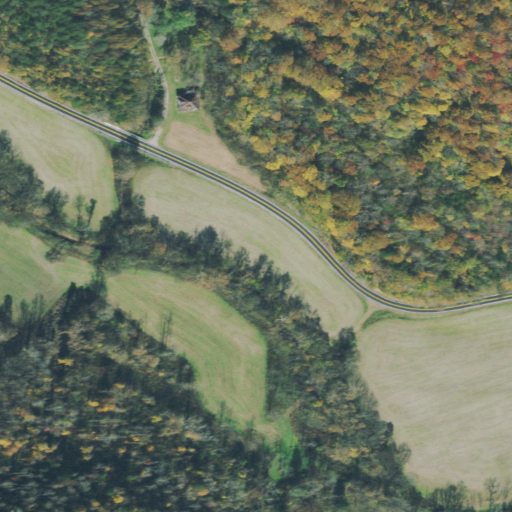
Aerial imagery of valley in Tennessee named Hudson Hollow containing deciduous forest, cultivated crops, open development, pasture, and mixed forest